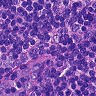
Metastatic tissue present: no